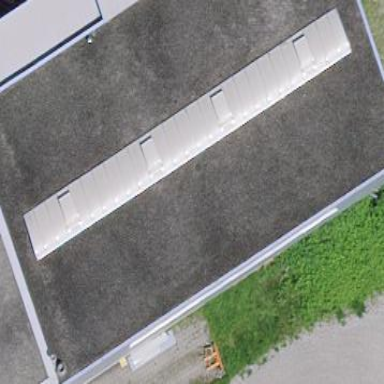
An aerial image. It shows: Industrial building.